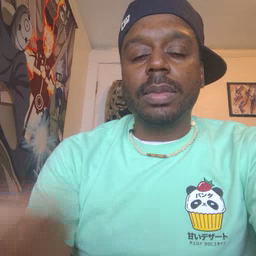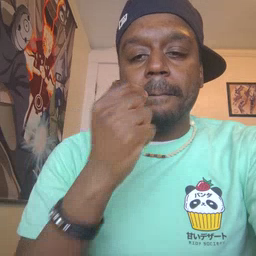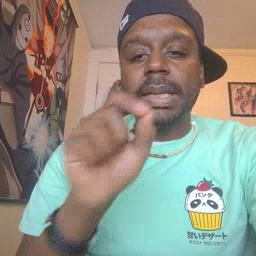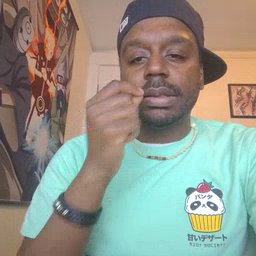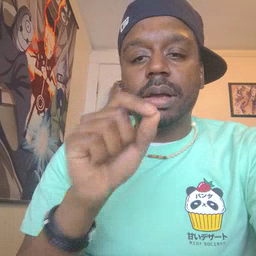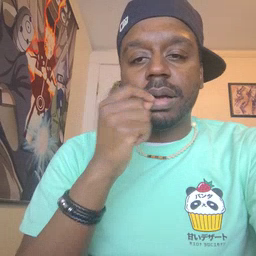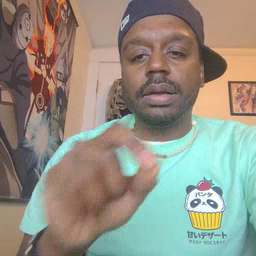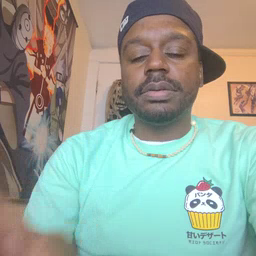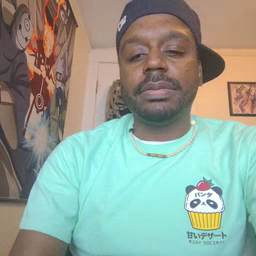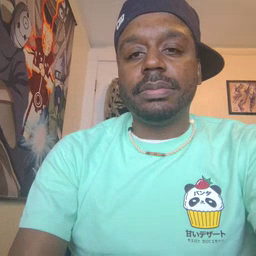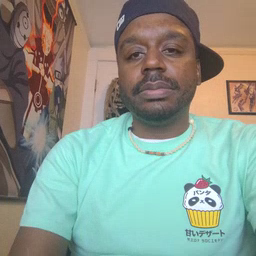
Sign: pencil